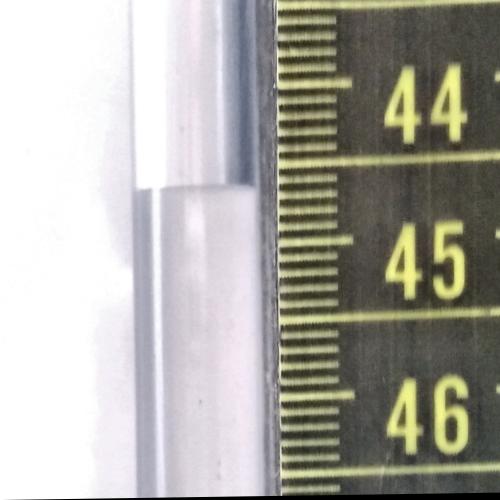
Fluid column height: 44.6 cm